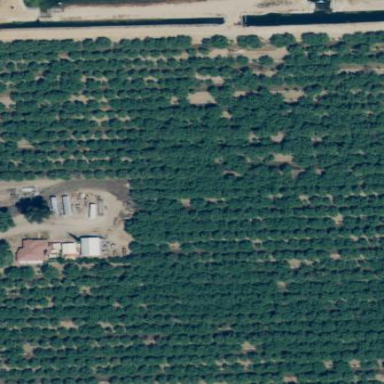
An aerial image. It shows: Orchard filled with almond trees.